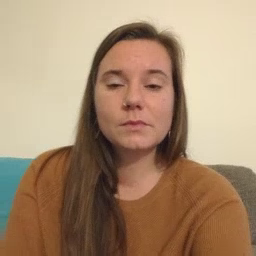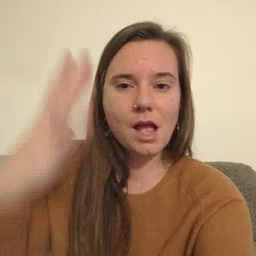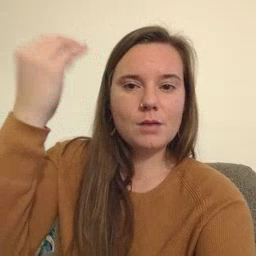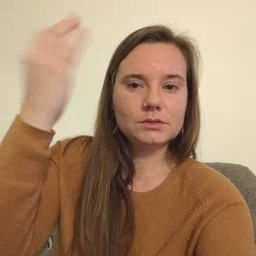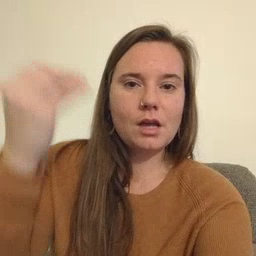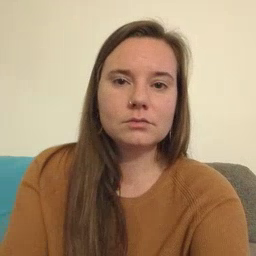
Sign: outside